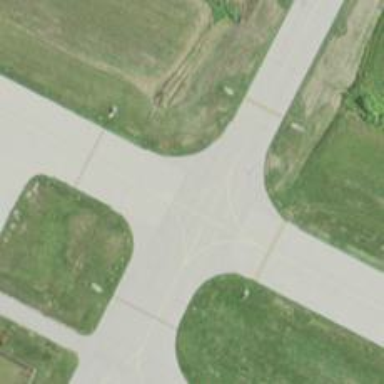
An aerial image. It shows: Image of taxiway at airport.